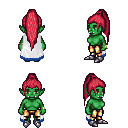
a pixel art fantasy rpg character, female body template, orc, green skin, white trimmed cape, gold greaves, ruby red extra-long topknot hairstyle, bracelets, metal boots, four views (front, back, left, right), 2x2 character sprite sheet, small pixel art, hard edges, no anti-aliasing